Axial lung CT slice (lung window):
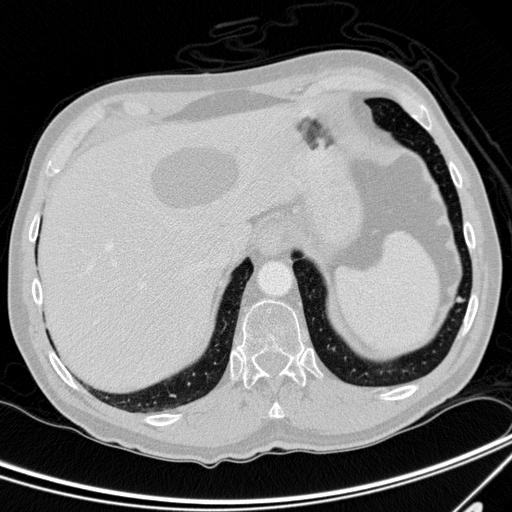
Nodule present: yes
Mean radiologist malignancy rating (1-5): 2.667